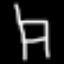
Label: chair